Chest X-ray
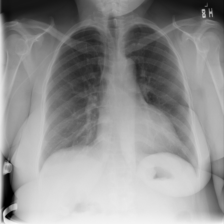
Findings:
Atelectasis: negative
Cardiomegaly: negative
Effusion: negative
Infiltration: negative
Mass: negative
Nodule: negative
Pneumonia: negative
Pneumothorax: negative
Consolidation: negative
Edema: negative
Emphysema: negative
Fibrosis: negative
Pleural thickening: negative
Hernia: negative